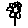
Label: flower